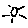
Label: sun